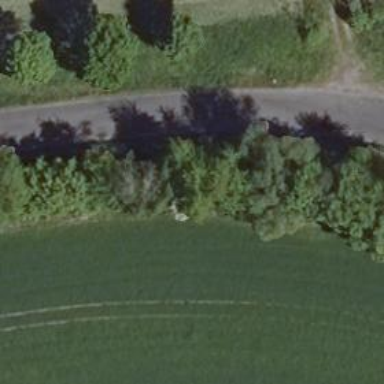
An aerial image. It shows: Row of deciduous broadleaved trees forming avenue.